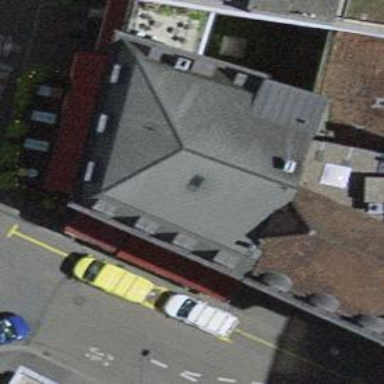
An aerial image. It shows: Restaurant.